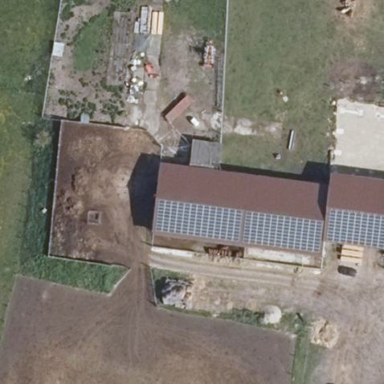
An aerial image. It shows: Farm auxiliary building with multiple parts.